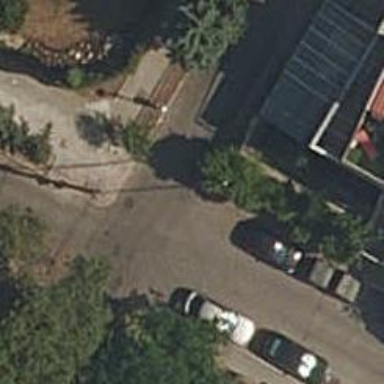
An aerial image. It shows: Residential road with asphalt surface and both sides have sidewalks made of paving stones.